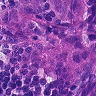
Metastatic tissue present: yes